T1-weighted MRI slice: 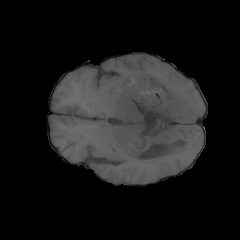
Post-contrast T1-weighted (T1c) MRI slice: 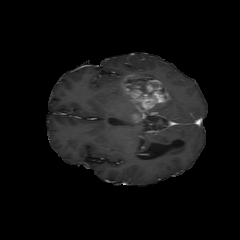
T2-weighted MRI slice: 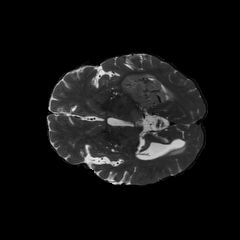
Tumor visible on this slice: yes